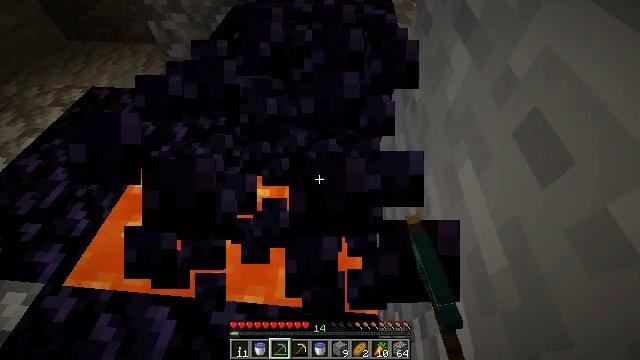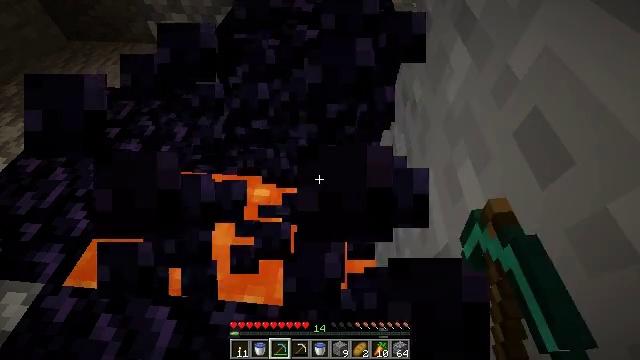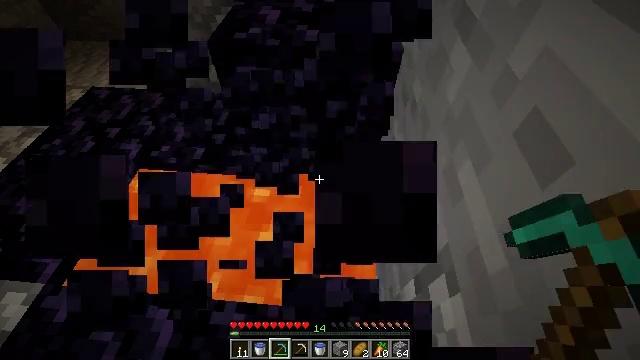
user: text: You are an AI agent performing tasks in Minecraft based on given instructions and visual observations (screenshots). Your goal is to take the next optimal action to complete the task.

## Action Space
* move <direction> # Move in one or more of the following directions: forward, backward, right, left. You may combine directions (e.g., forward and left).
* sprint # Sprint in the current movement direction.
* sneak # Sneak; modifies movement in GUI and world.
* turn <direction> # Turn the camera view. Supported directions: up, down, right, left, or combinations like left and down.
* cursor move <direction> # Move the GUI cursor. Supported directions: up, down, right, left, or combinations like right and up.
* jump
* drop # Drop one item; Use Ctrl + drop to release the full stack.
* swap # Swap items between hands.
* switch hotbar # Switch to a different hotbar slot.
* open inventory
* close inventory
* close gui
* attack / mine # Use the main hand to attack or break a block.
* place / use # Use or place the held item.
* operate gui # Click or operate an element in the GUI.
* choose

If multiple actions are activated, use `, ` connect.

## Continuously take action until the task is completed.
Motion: motion action
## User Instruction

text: Gather obsidian from a lava source.
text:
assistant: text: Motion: attack / mine
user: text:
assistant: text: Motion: attack / mine
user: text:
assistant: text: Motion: attack / mine